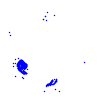
Particle: electron